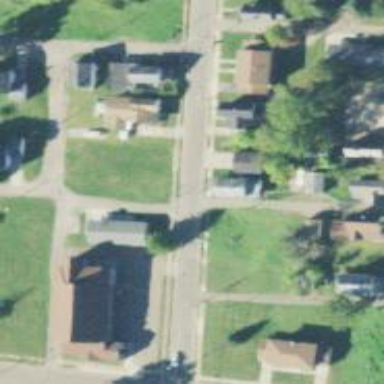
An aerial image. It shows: Alley classified as service road.